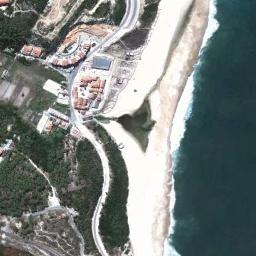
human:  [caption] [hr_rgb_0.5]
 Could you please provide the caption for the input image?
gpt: There are many buildings around the beach, And the seawater is dark blue .

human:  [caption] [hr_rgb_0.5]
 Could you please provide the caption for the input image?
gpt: The blue sea and white beach and red houses .

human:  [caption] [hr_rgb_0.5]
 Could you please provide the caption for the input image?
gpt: There are several houses by the beach .

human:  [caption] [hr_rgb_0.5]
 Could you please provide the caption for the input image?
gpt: The beach with white sand while some buildings and green plants on the beach .

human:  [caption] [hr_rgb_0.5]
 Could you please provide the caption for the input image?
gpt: Many buildings are near the beach .